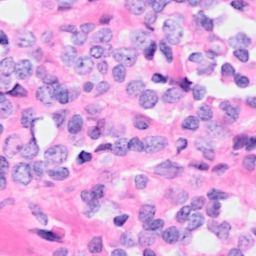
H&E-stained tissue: Breast